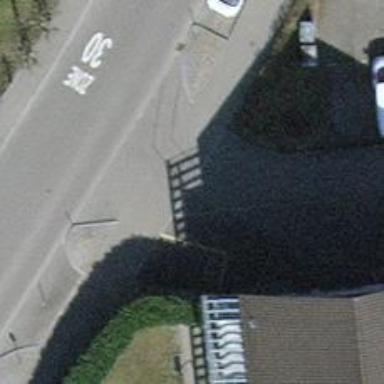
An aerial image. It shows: Residential road with asphalt surface.